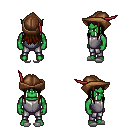
a pixel art fantasy rpg character, male body template, orc, green skin, steel chest armor, metal pants, brown unkempt hairstyle, leather cap, white slippers, four views (front, back, left, right), 2x2 character sprite sheet, small pixel art, hard edges, no anti-aliasing